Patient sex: F
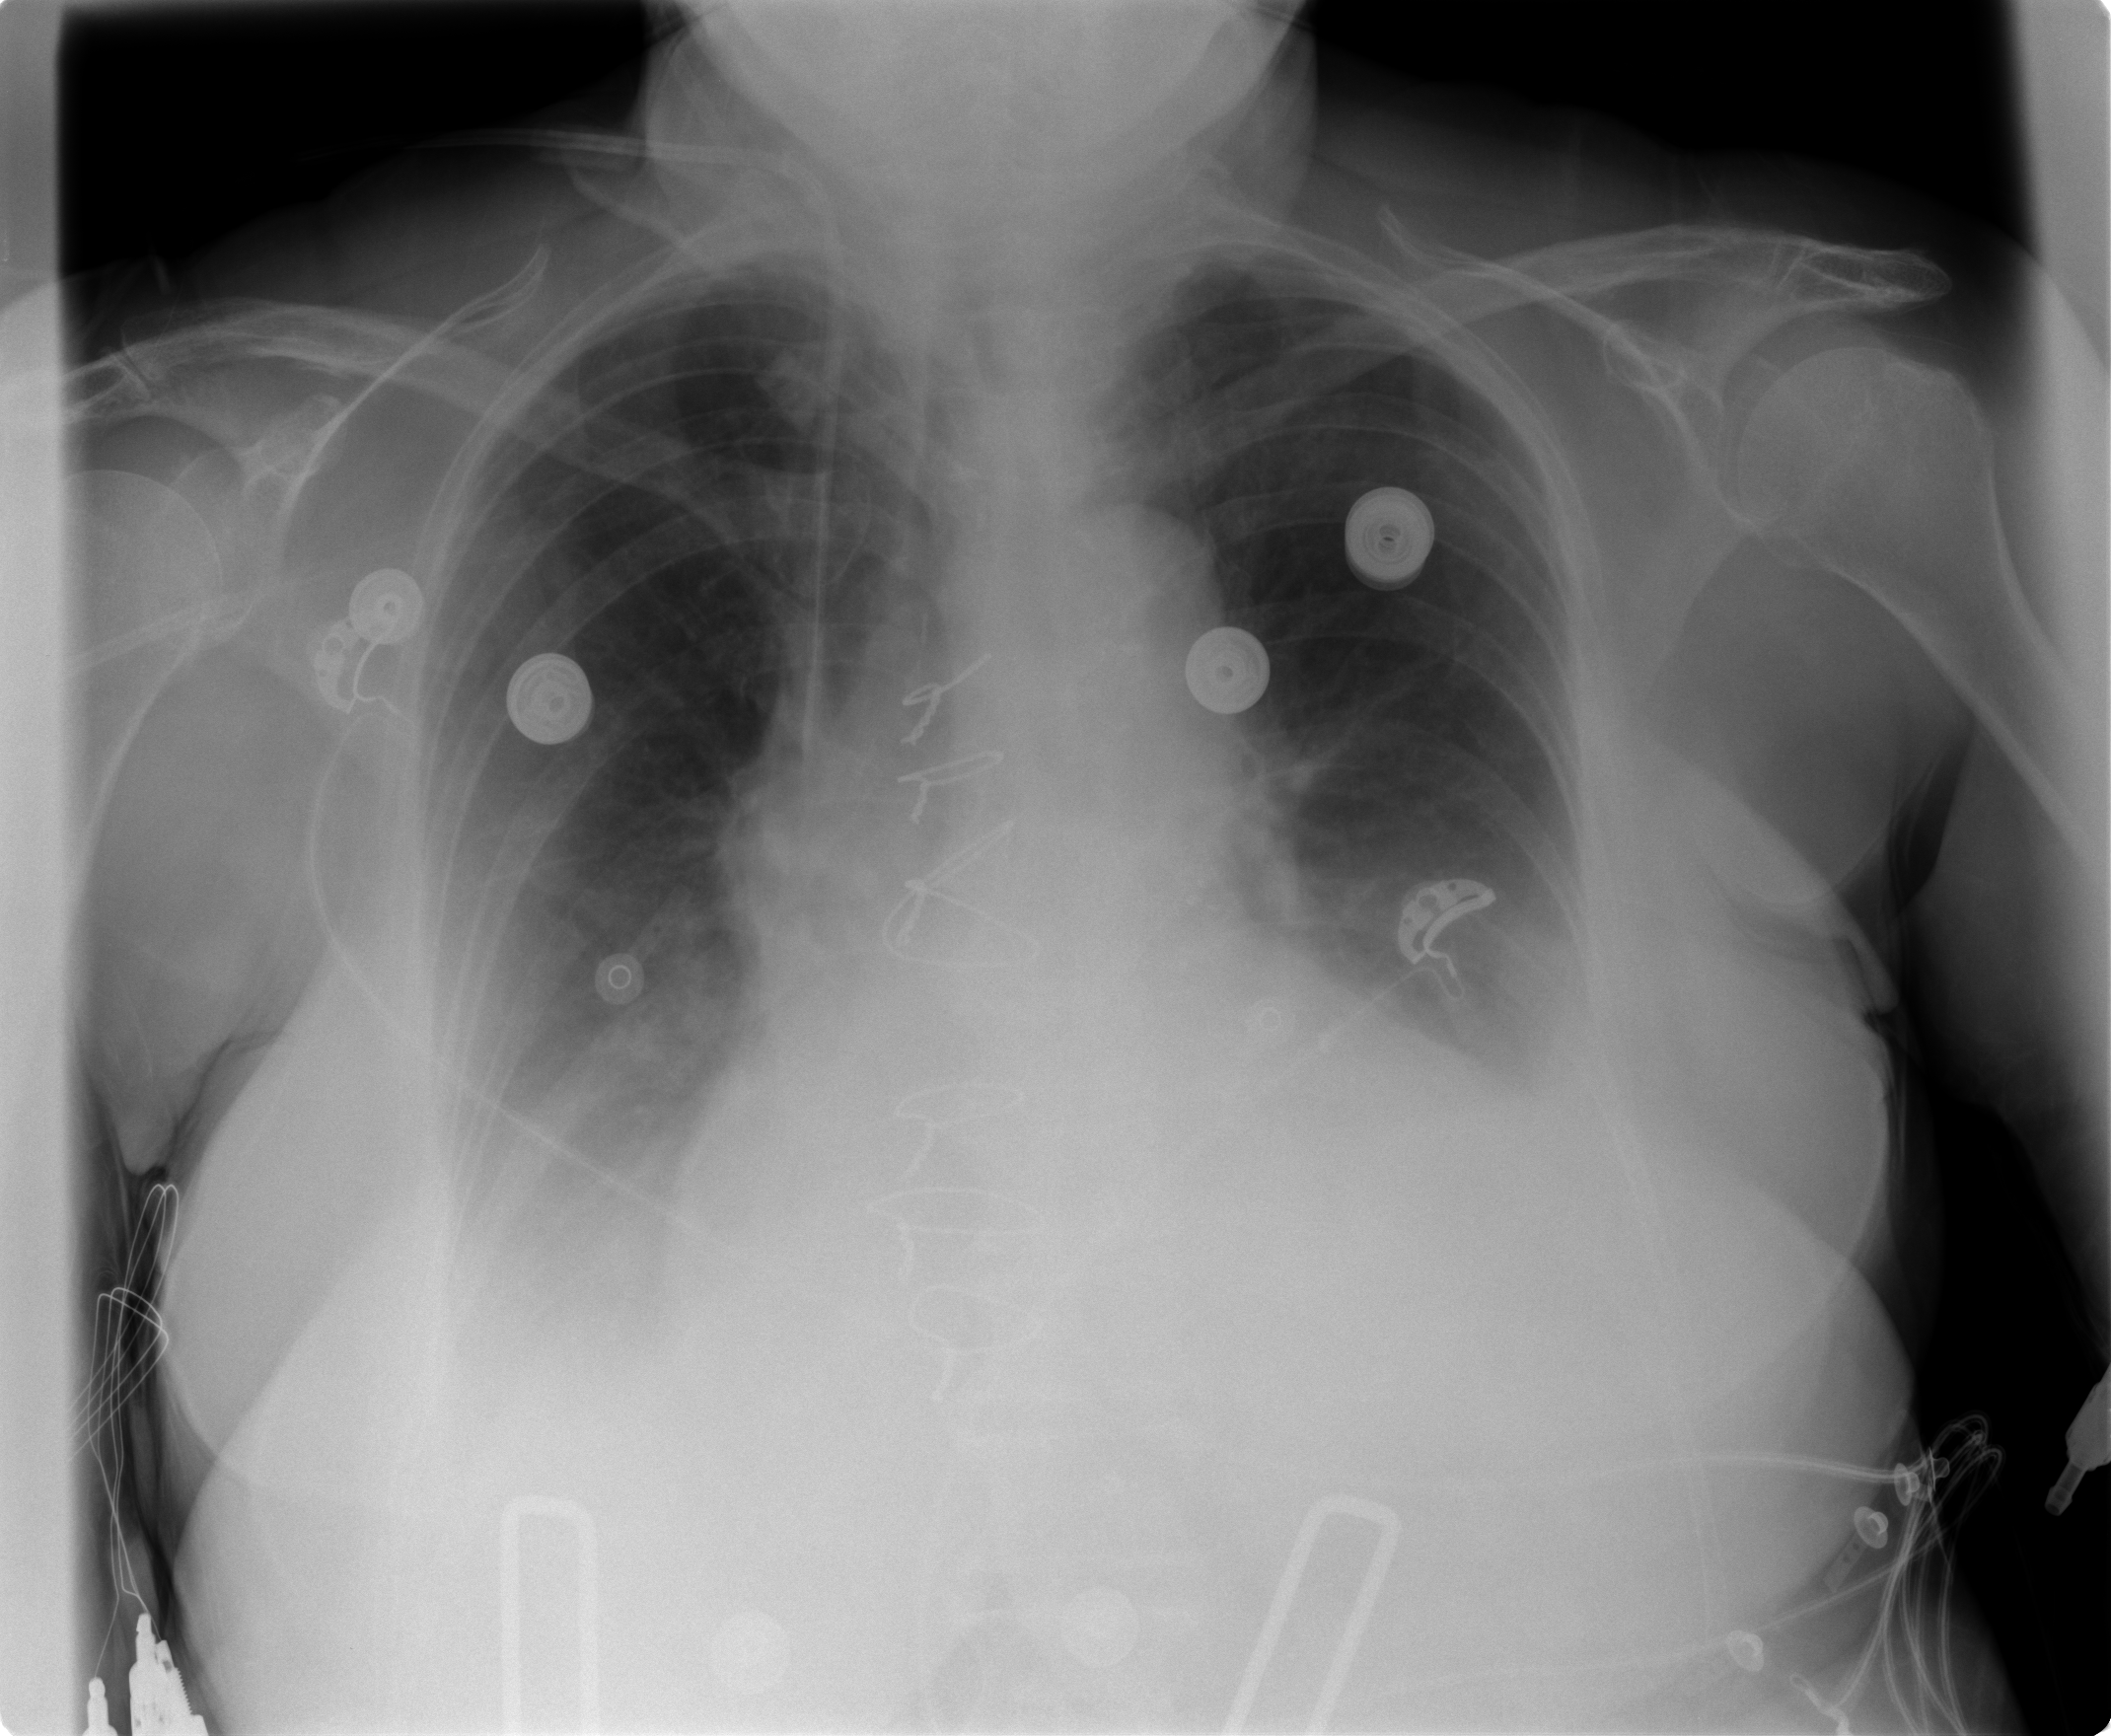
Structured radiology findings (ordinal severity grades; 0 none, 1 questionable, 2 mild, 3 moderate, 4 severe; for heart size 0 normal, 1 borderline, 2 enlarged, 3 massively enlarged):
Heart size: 2
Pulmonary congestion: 0
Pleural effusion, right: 2
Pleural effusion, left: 2
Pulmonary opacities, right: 0
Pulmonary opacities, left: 0
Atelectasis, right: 2
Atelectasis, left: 2